Question: These are the steps I follow, during the uploading and downloading of the canvas. This project is doing in angular.
1. I save canvas to DB/text files using: JSON.stringify (Working well with Serialization)
2. I load canvas from that TextFile for editing: loadFromJSON (Uploads Correctly)
3. Making some changes in the uploaded canvas and uploading again the text, Itext extended classes are truncated.

Supporting code is given below.
'''
///
/// SAVING TO TEXT FILE FORMAT
///
async onSave(layoutName:any) {
this.layoutName =layoutName;
console.log(JSON.stringify(this.canvasJson));
if(this.canvasJson) {
let blob = new Blob([JSON.stringify(this.canvasJson)], { type: 'text/plain' });
FileSaver.saveAs(blob, this.layoutName + '.text');
this.layoutName = null;
}
this.fabricService.addGrid(this.fabricService.canvas);
this.addNameModel.hide();
}
///
/// TEXT FILE TO CANVAS
///
async onChange(event:any): Promise<void> {
const files = event.target.files;
let file = files[0];
if(file) {
const data = await new Response(file).text(); // .json()
console.log(data);
this.fabricService.addGrid(this.fabricService.canvas);
this.fabricService.canvas.loadFromJSON(data,
this.fabricService.canvas.renderAll.bind(this.fabricService.canvas));
this.fabricService.updateModifications(true);
}
console.log(this.fabricService.canvas);
this.reset();
this.uploadPromptModal.hide();
}
'''
What I'm missing?
NB: I think there may be an issue during JSON.stringify(this.canvasJson), which truncates the extended classes.
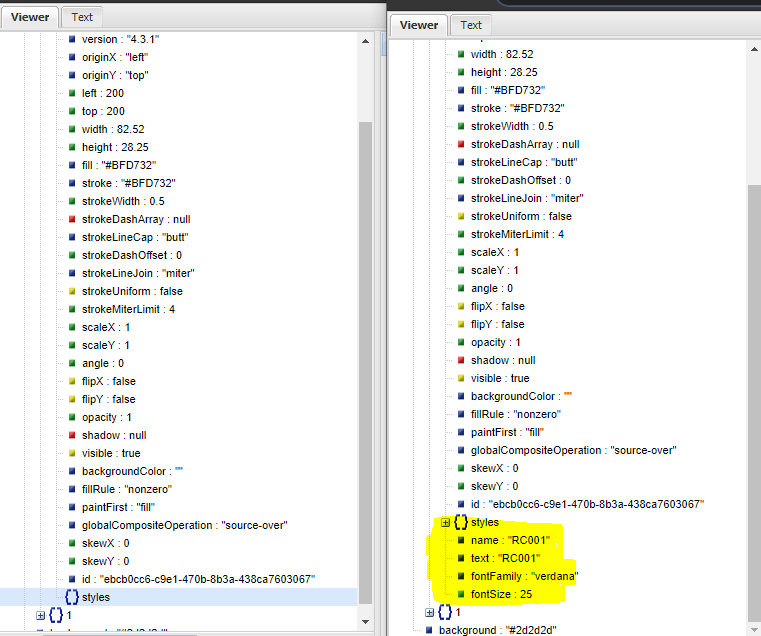
Answer: You should convert your canvas into JSON using this code :
'''
this.fabricService.canvas.toJSON(["extended_property_1", "extended_property_2" ...])
'''
canvas.toJSON is inbuild function of 'fabric JS' that allow us to serialize canvas into JSON with extended properties(our custom properties).
<URL>